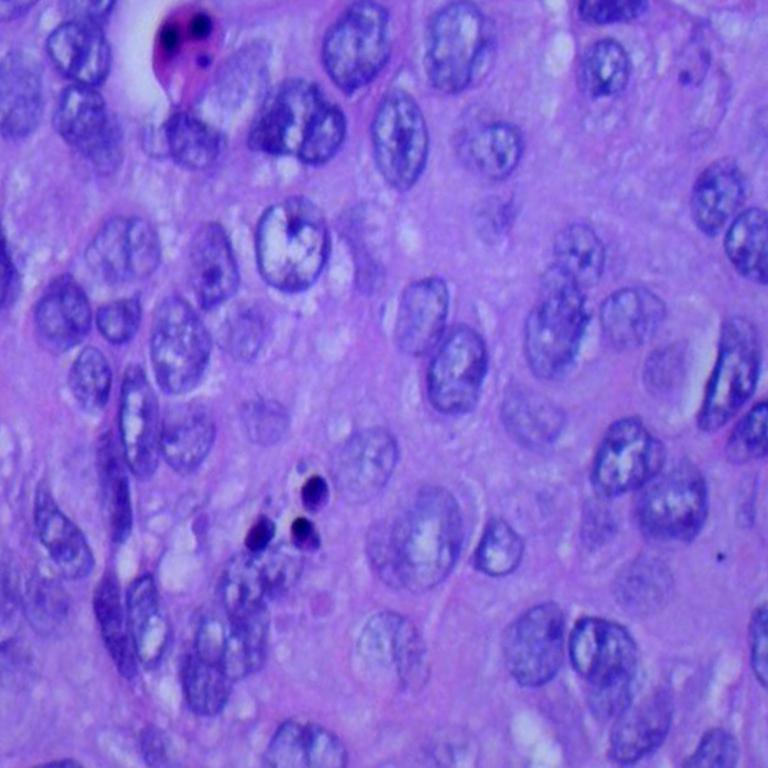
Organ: lung
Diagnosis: squamous carcinomas